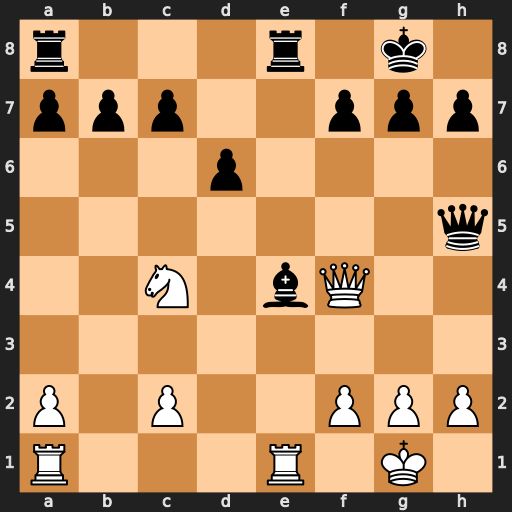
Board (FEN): r3r1k1/ppp2ppp/3p4/7q/2N1bQ2/8/P1P2PPP/R3R1K1
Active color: w
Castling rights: -
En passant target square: -
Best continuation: Rxe4 Rxe4 Qxe4 d5 Qe5 Qxe5 Nxe5